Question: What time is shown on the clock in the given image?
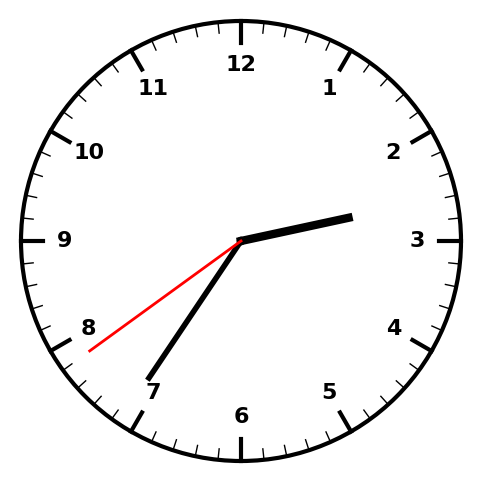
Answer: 02:35:39